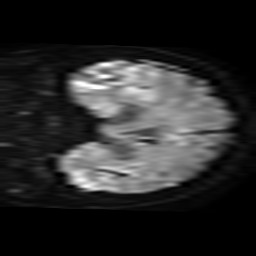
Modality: TRACE
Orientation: coronal
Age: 65
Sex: female
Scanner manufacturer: philips
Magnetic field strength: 3 T
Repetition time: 4.654 s
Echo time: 0.07459 s